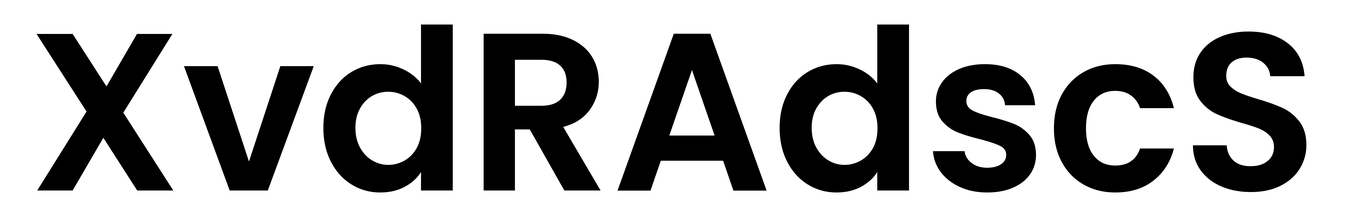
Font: Poppins-SemiBold